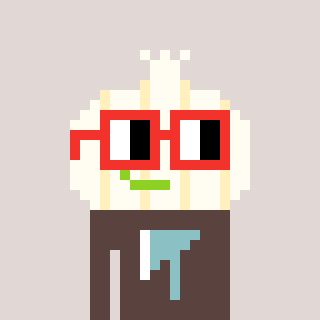
a pixel art character with square red glasses, a garlic-shaped head and a darkbrown-colored body on a warm background